Field crop: maize
Growth stage: 2
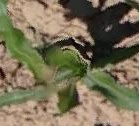
Species: maize